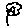
Label: flower